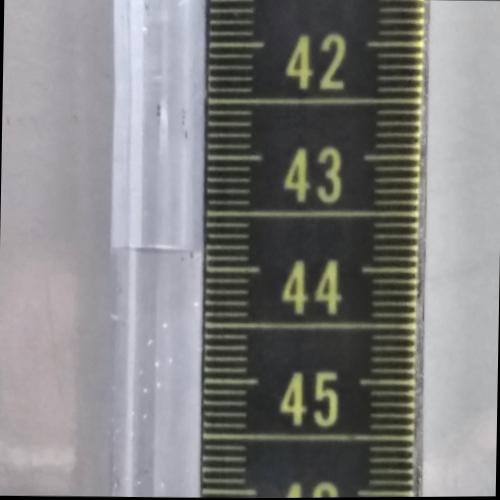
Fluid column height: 43.8 cm